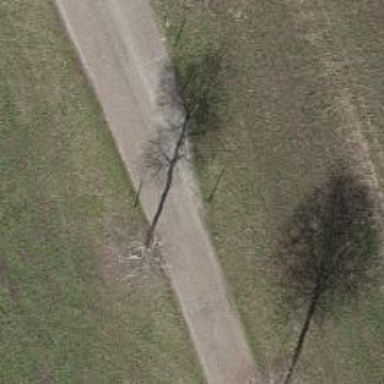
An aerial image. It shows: Broadleaved tree with lush foliage.